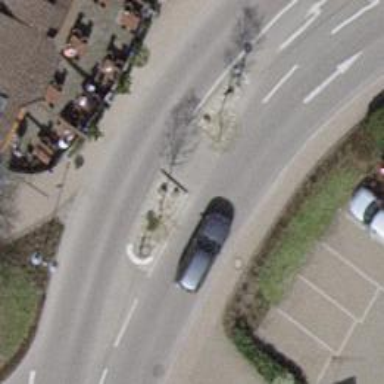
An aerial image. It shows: Road with traffic signals.